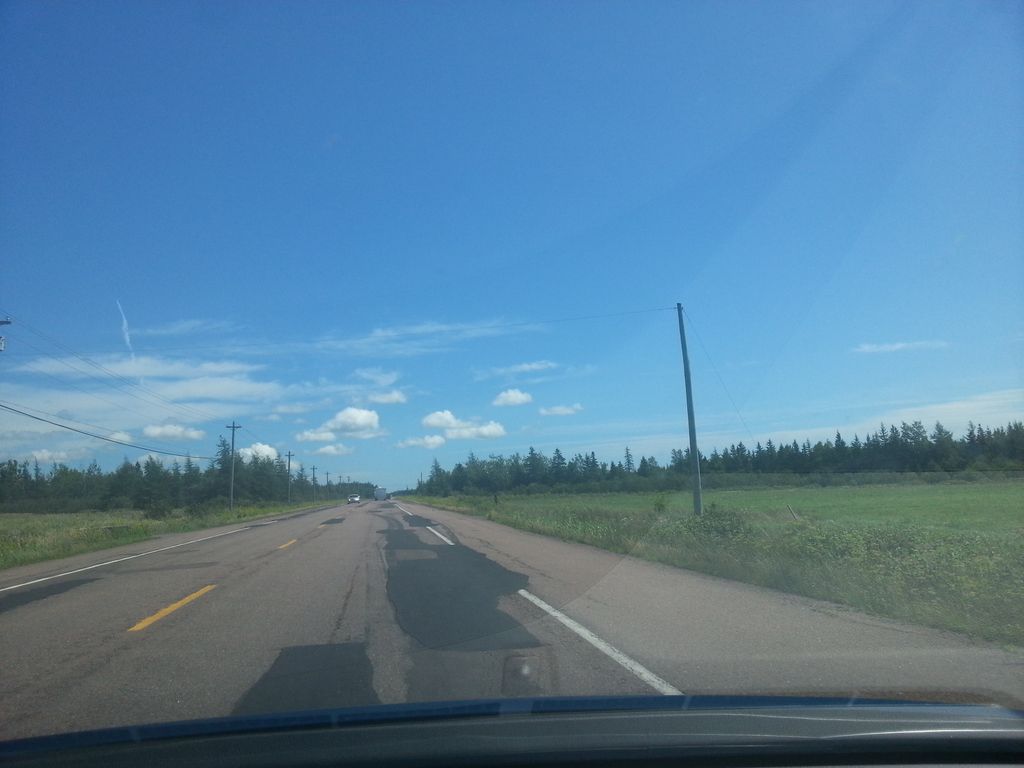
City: charlottetown